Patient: sex F, age 38
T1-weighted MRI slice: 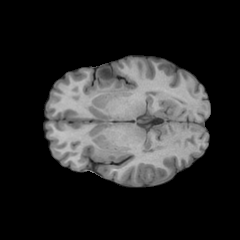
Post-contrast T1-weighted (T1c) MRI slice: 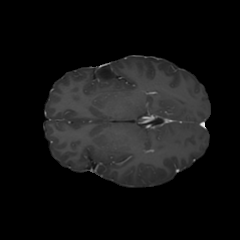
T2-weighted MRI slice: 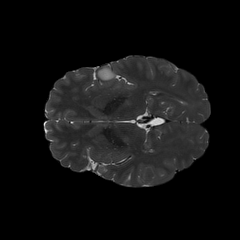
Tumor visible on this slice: yes
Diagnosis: Astrocytoma, IDH-mutant
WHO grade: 2